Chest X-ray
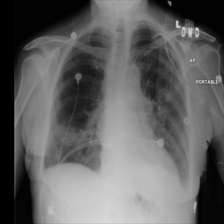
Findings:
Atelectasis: negative
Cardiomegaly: negative
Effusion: negative
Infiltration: positive
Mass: negative
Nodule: negative
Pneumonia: negative
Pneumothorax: positive
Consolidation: negative
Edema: negative
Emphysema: negative
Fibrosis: negative
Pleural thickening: negative
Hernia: negative